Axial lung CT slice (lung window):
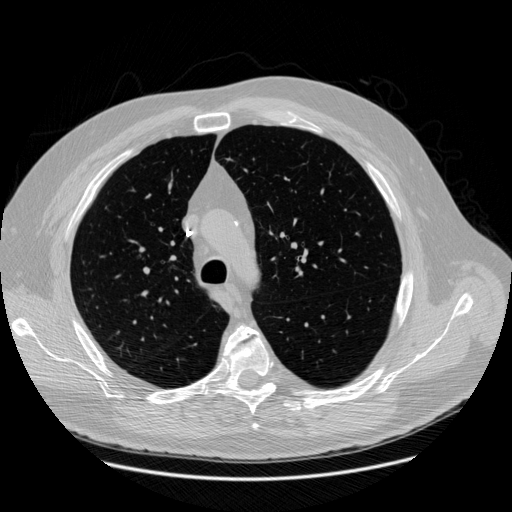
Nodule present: no